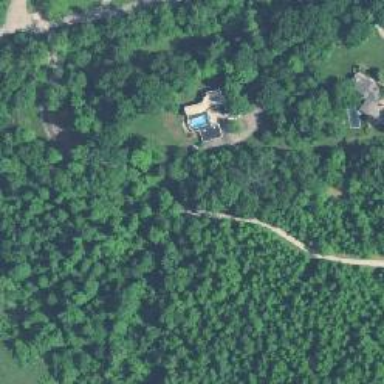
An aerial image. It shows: Driveway.